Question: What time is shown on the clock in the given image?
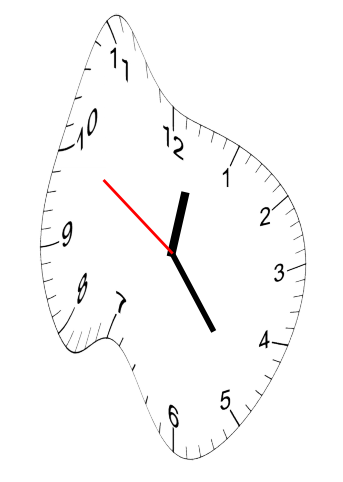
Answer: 12:23:50